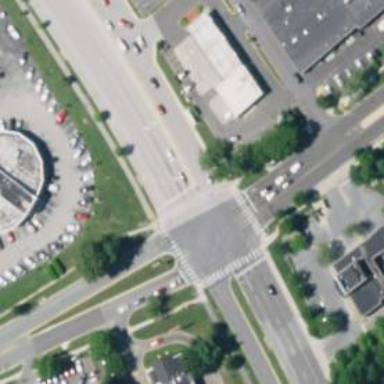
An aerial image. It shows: Footway with asphalt surface and marked zebra crossing.